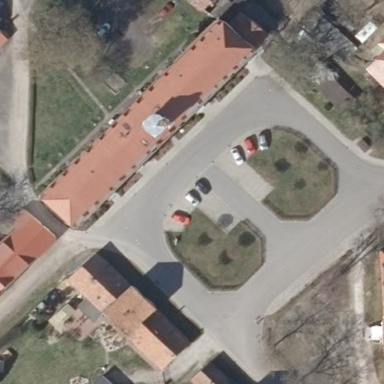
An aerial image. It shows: Parking area with surface.